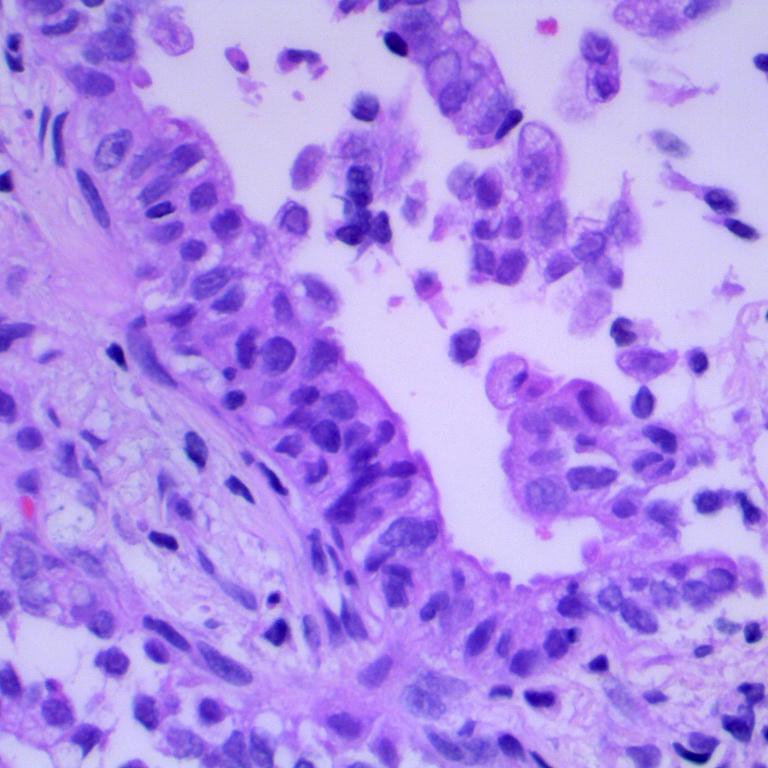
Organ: lung
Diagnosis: adenocarcinomas